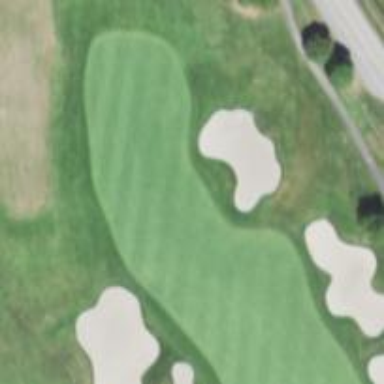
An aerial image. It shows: Golf hole.